Brain MRI, t2w sequence, axial 2D slice.
Patient: age 39, sex M, weight 95 kg, height 1.95 m
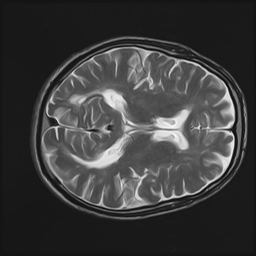